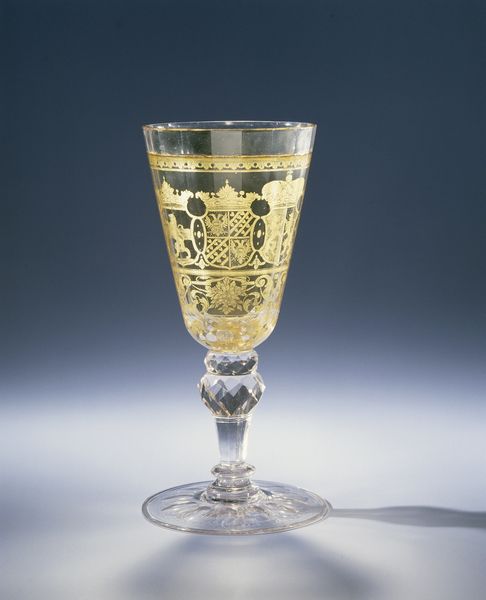
Titel: Dubbelwandige bokaal met de wapens van de Zeven Provinciën
Standort: Amsterdam
Institution: Rijksmuseum
Schlagwörter: schatten, glas, muster, gold, blue, ornate, gilded, yellow, wine, wappen, kristall, light, narrow, gilt, shadow, coat, kristallglas, eagle, glass, photo, wings, flag, arms, design, crystal, shine, coat of arms, floral, shield, cup, paint, money, rich, drink, lion, drinking, guilded, painted, stem, engraved, chalice, facets, faceted, emblem, goblet, wealth, clear, worn, flask, diamond, object, lead, intricate, rim, vade, etchings, facet, filigree, foil, chalise, rampant, embel, doubleheaded, calice, chalace, golddekot, koppa, narow